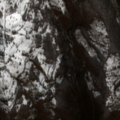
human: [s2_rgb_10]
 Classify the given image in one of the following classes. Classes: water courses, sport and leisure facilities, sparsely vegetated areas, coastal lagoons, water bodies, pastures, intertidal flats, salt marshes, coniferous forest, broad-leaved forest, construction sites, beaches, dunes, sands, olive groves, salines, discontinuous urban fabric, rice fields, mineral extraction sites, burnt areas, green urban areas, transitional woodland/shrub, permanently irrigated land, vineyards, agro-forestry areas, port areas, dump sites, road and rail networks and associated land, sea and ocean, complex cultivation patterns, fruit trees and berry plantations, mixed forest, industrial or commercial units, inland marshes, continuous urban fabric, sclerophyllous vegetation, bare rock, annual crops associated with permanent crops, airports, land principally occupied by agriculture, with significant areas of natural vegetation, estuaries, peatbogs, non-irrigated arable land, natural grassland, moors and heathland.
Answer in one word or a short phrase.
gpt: broad-leaved forest, natural grassland, transitional woodland/shrub